Interaction volume radius: 10 \u00c5
Interaction volume height: 35 \u00c5
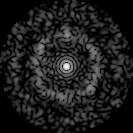
Disorder parameter: 0.8087